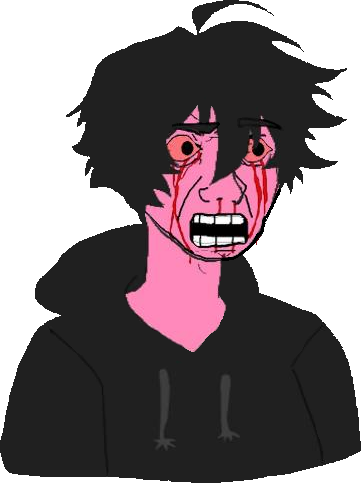
Label: 5_Twinkjak